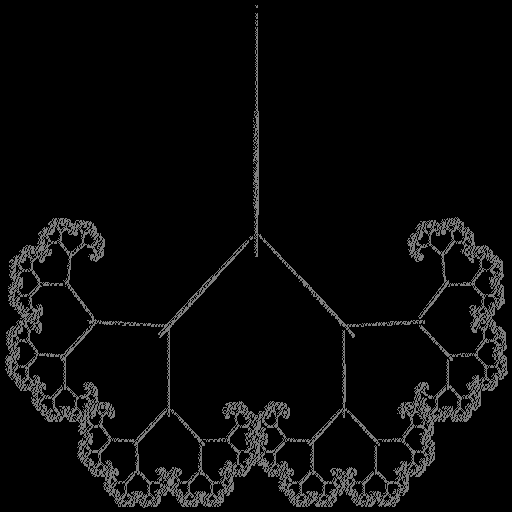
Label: sticks